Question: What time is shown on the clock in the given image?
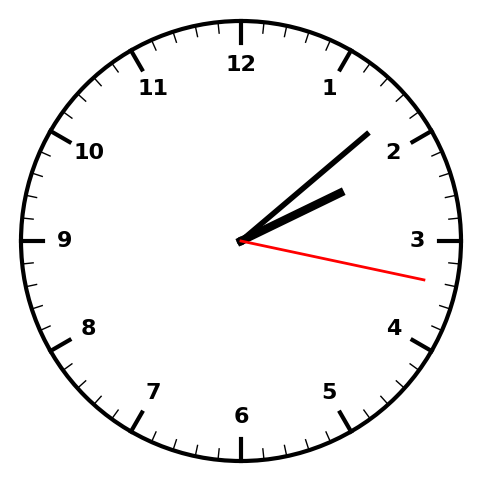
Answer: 02:08:17